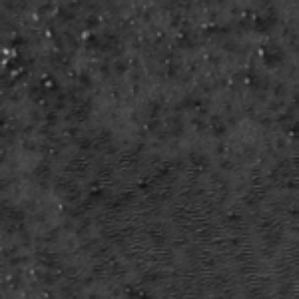
Label: frost